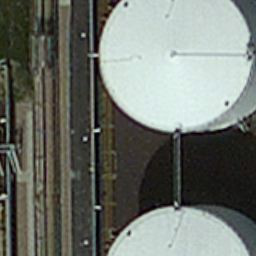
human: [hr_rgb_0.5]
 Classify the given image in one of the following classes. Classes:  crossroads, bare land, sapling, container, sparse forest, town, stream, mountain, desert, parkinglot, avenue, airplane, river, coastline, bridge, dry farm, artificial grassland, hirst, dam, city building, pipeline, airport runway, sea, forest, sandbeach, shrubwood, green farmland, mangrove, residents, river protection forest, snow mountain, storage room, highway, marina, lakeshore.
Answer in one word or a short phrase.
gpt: storage room